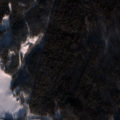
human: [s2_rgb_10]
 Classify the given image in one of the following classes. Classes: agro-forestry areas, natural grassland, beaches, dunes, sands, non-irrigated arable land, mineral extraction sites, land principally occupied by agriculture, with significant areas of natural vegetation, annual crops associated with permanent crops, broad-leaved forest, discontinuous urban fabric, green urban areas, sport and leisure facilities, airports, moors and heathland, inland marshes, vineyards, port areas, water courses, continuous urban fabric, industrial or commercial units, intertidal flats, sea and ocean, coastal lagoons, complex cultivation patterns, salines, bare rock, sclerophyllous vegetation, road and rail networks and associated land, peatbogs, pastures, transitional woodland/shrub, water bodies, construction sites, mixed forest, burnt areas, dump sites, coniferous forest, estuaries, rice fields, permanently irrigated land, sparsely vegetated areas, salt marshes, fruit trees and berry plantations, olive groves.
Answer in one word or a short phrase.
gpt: non-irrigated arable land, broad-leaved forest, coniferous forest, mixed forest